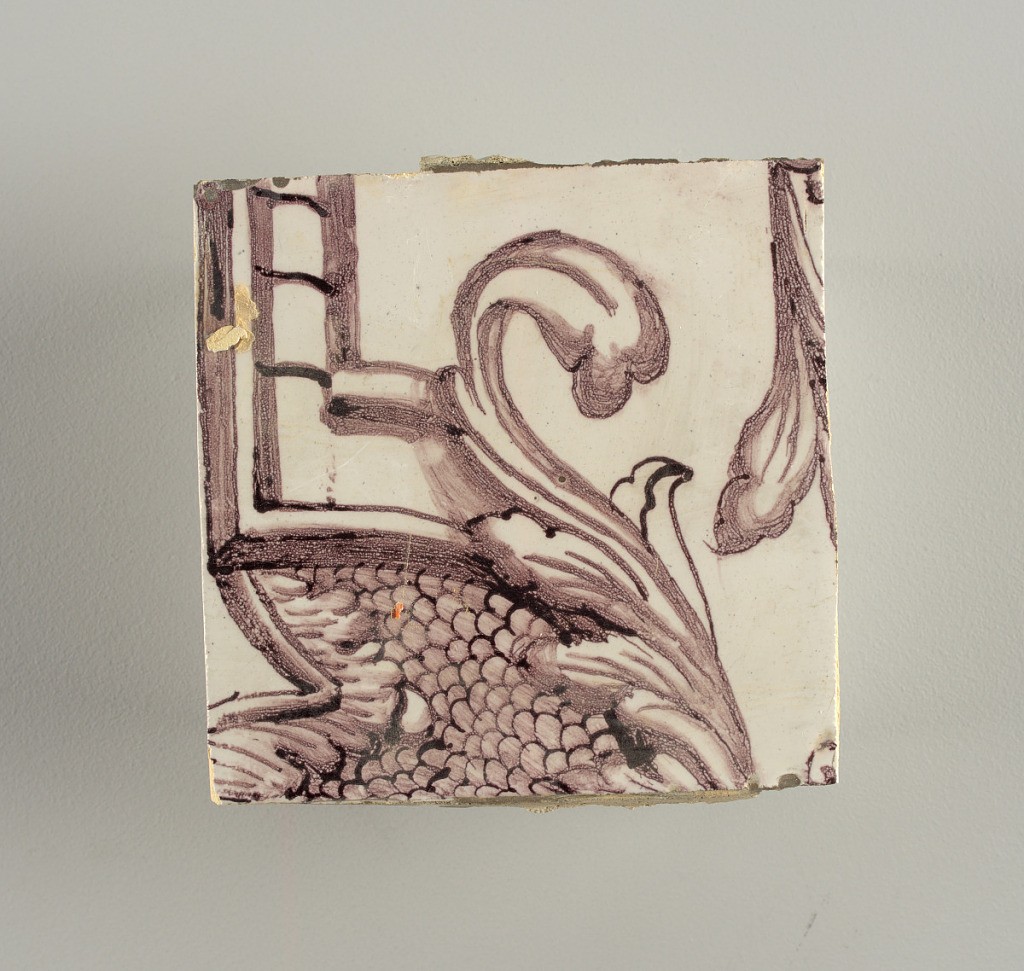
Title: Wall facing
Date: ca. 1725
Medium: Tin-glazed earthenware, underglaze
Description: Horizontal rectangle.  Thirty-seven tiles wide and twenty-one high with opening for door or window nineteen and one-half tiles high and twelve wide.  To left and right of opening, centered canopy above. Left, woman representing Hope, right, a sculputure urn.  Centered above opening, a mascaron.  Arabesque design of foliage.